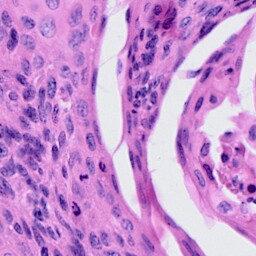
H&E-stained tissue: Cervix